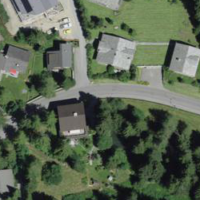
EUNIS habitat code: 55
Species observed at this site:
Eryngium alpinum